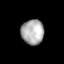
Tissue: lung
Cell type: Others
Senescence score: 0.1888
Nuclear area (px): 559
Mean DAPI intensity: 170.751